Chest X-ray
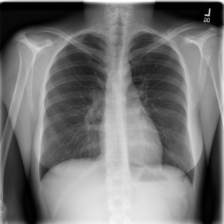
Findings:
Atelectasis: negative
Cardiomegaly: negative
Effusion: negative
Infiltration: negative
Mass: negative
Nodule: negative
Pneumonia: negative
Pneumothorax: negative
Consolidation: negative
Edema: negative
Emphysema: negative
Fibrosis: negative
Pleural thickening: negative
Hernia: negative